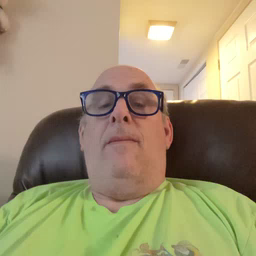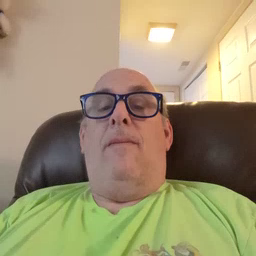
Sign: that